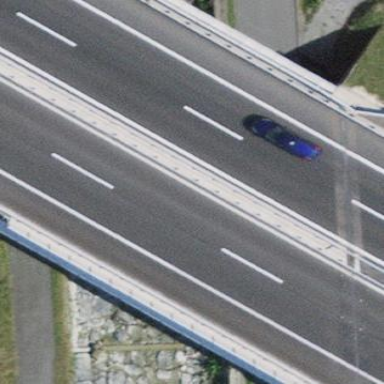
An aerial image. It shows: Man-made bridge.